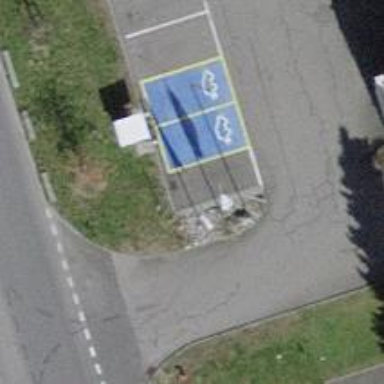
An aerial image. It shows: Charging station.